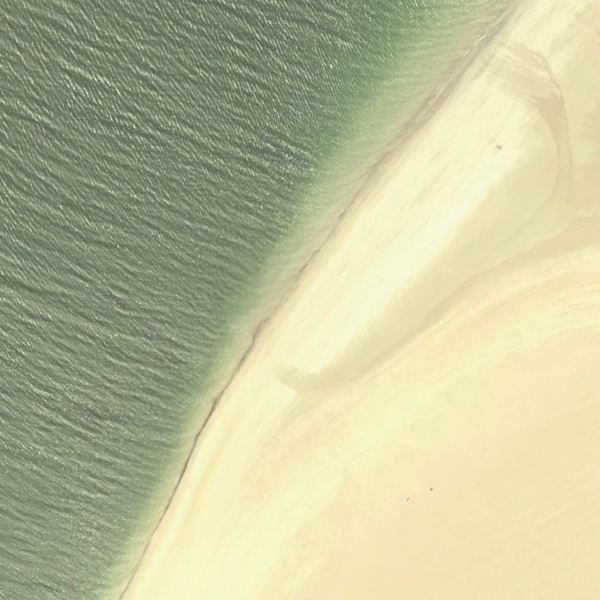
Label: Beach